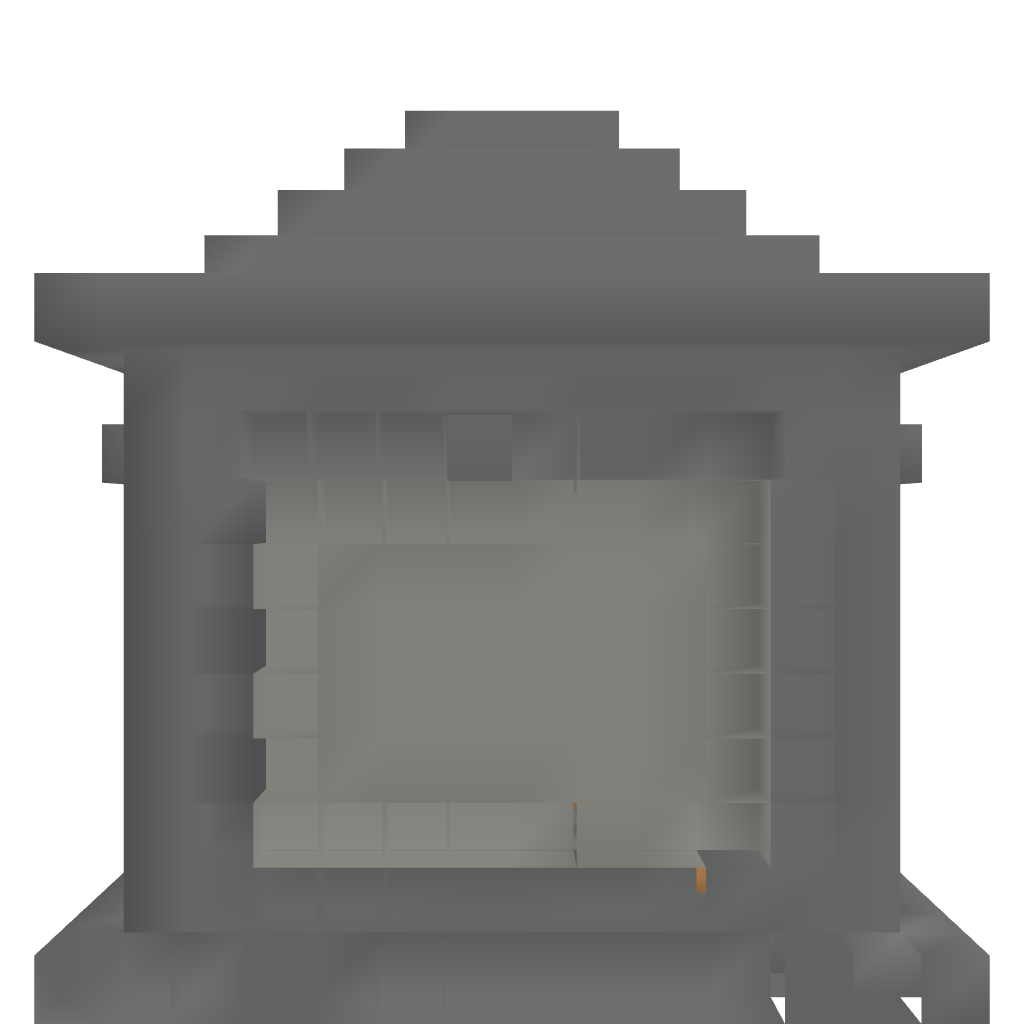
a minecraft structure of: FinalBattle Default Arena